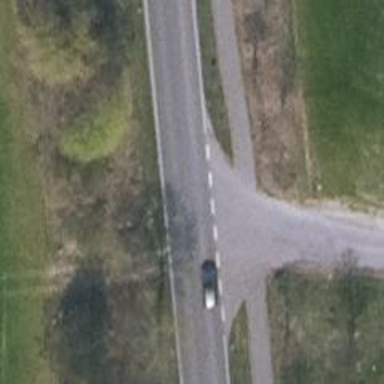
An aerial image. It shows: Secondary road with asphalt surface.